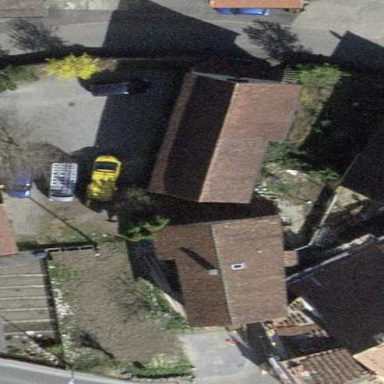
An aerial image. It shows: Building with tile roof.